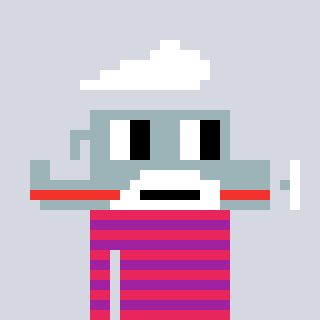
a pixel art character with square dark gray glasses, a plane-shaped head and a magenta-colored body on a cool background